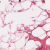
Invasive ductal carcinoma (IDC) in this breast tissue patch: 0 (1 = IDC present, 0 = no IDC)